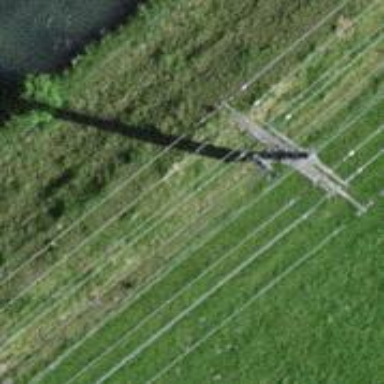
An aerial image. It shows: Concrete power pole.